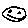
Label: smiley face